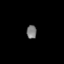
Tissue: skin
Cell type: Epithelial cells
Senescence score: 0.1964
Nuclear area (px): 130
Mean DAPI intensity: 124.869